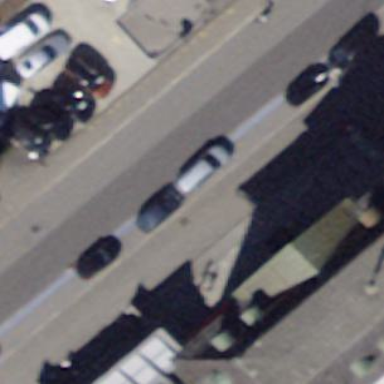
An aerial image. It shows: Street-side parking area with parallel orientation on asphalt surface.